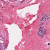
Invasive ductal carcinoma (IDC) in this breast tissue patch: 0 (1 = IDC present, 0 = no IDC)